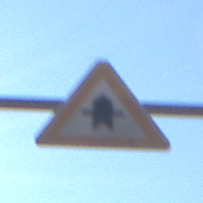
Verkehrszeichen: Vorfahrt
Umgebung: Outdoor, Urban
Tageszeit: MorningAfternoon
Wetter: Clear
Licht: Natural
Jahreszeit: NotSpecified
Kontrast: HighContrast